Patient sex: M
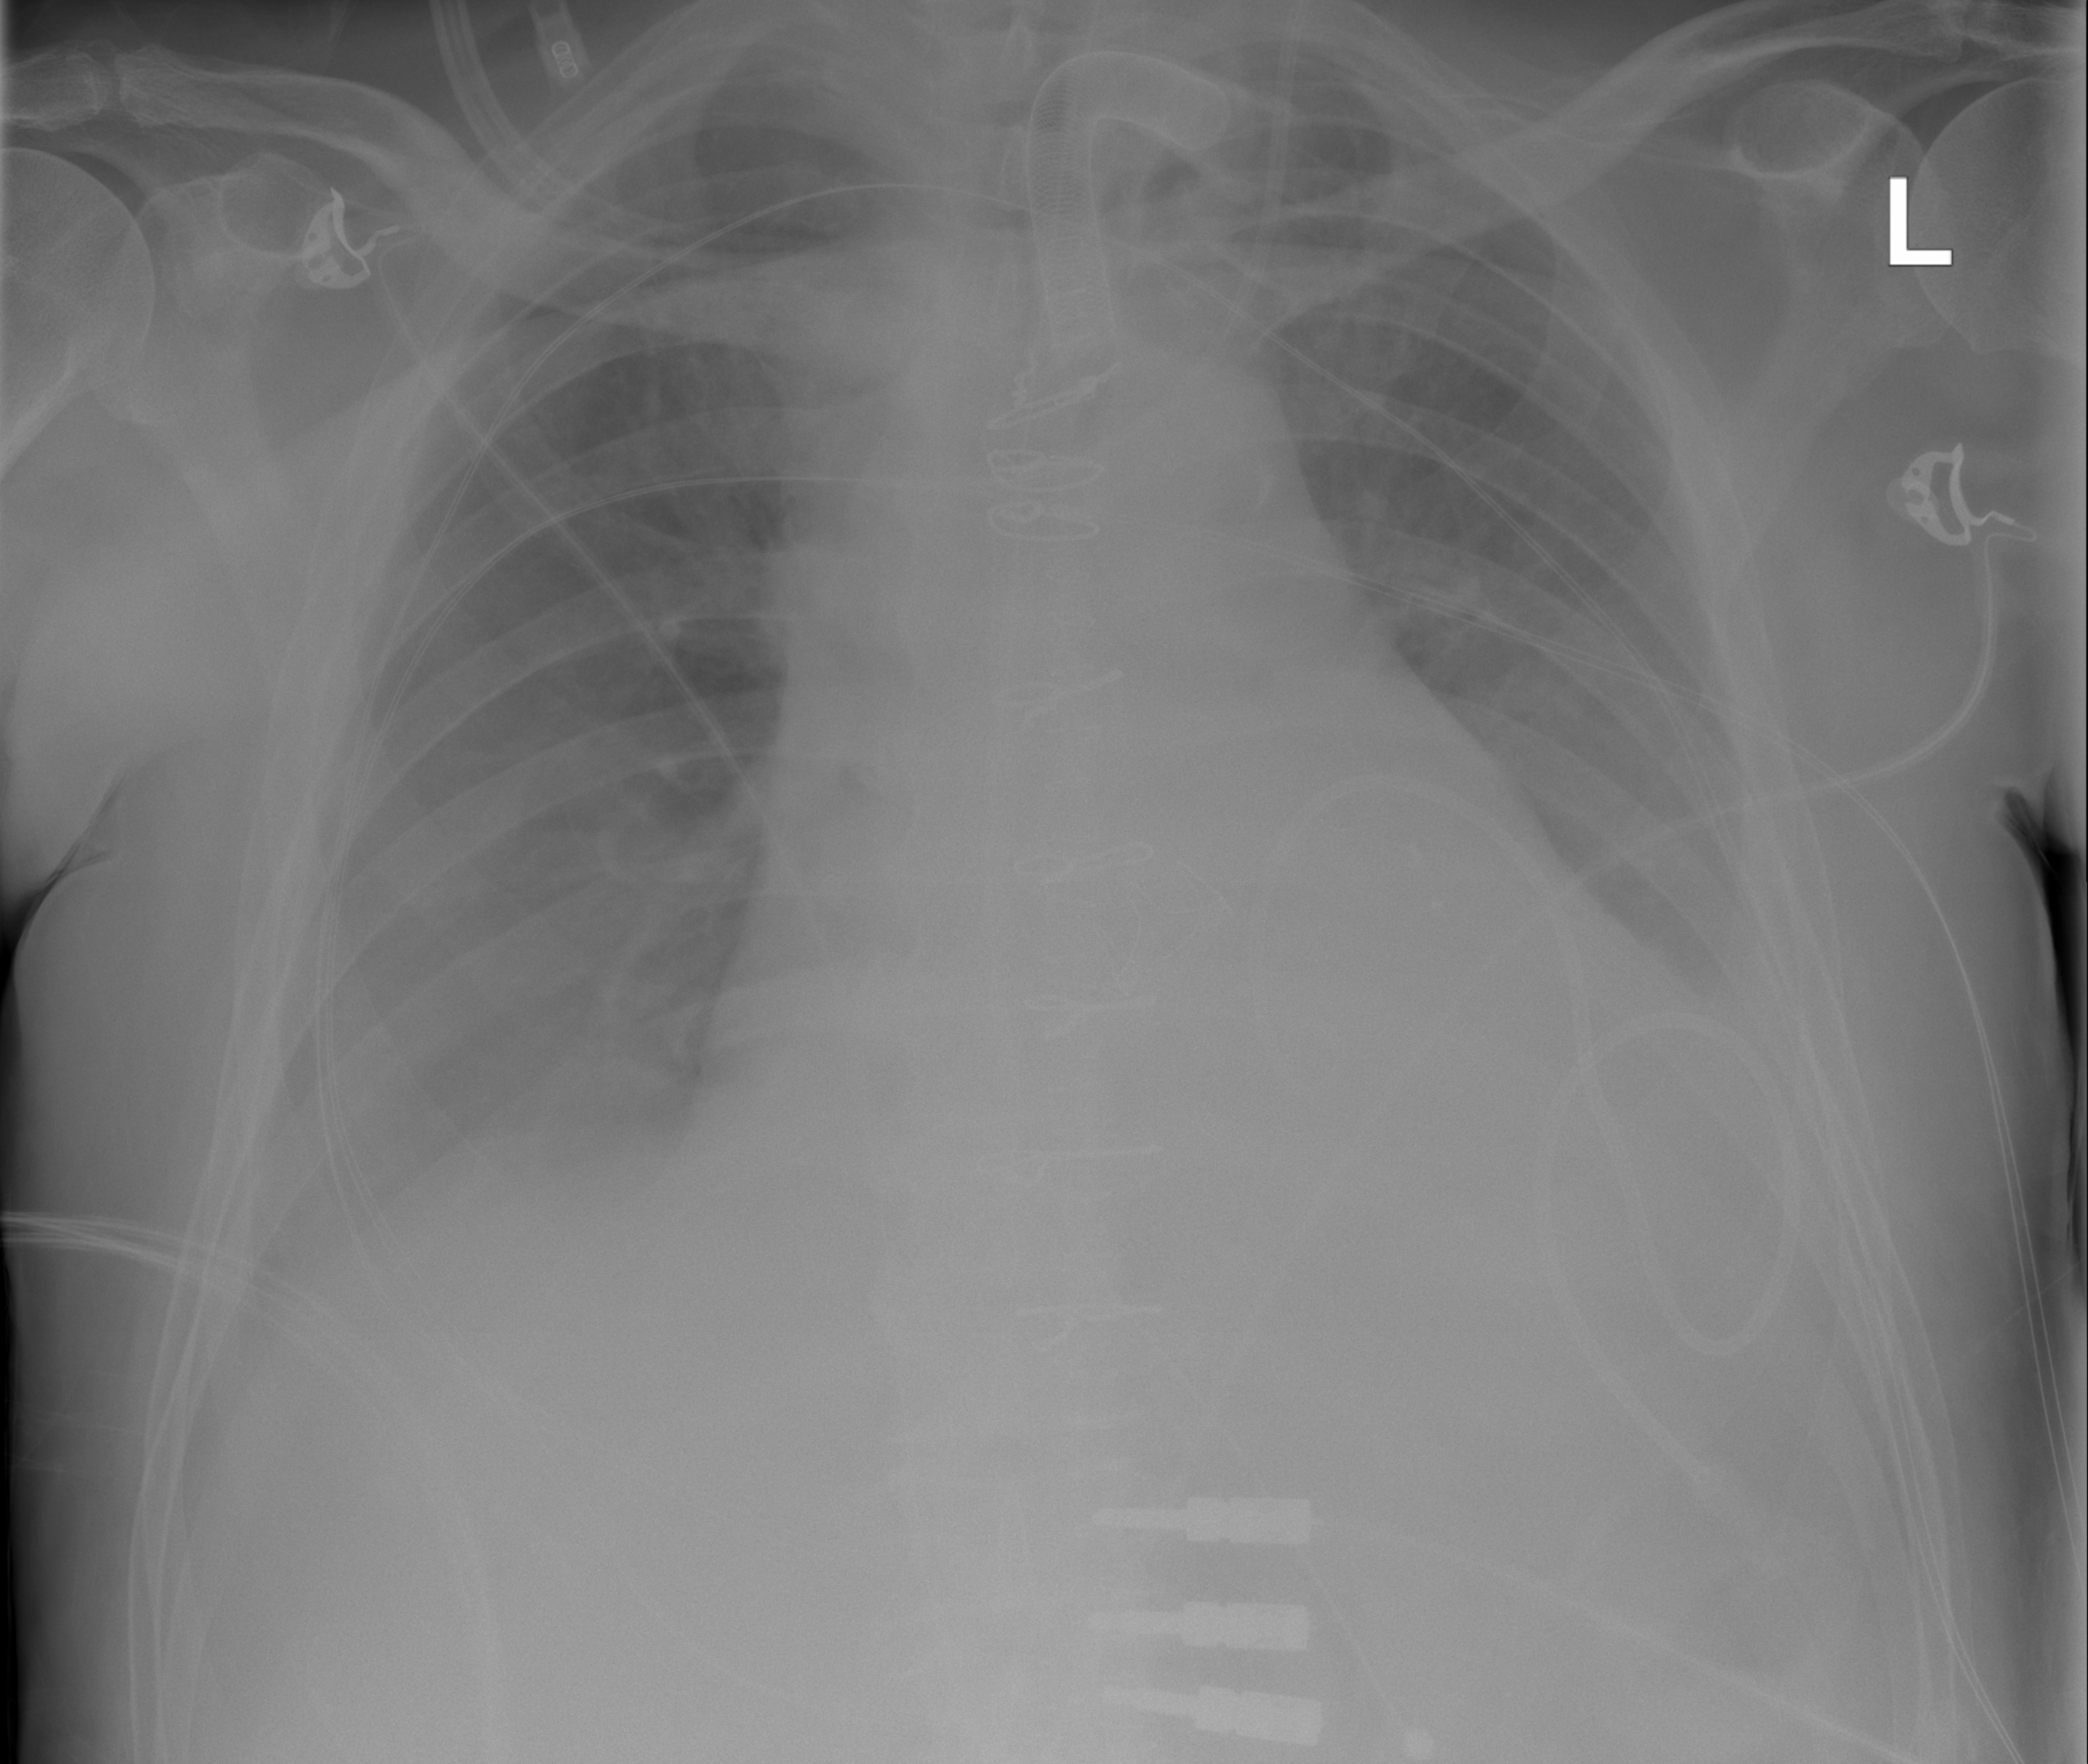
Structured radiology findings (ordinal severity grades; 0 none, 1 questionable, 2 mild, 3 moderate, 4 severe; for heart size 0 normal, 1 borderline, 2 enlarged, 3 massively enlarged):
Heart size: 2
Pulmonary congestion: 0
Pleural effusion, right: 2
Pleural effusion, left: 3
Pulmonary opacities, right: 0
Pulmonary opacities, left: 0
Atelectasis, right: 2
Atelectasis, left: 3